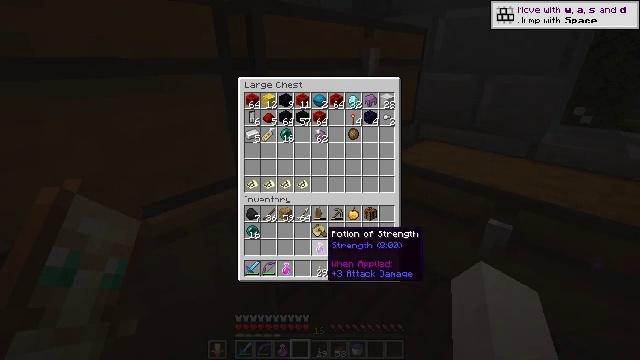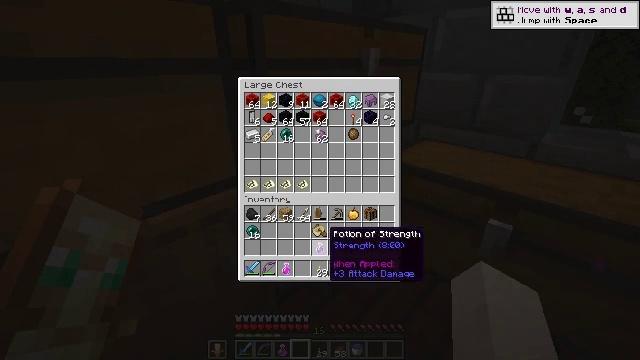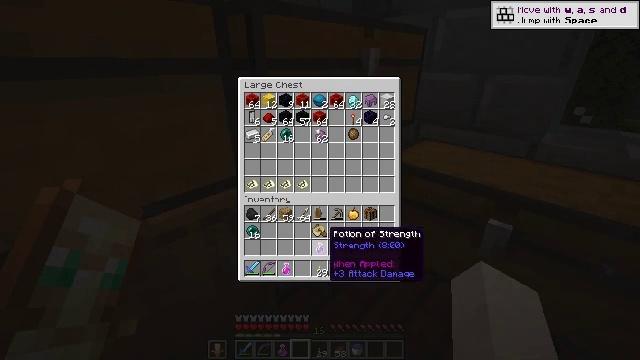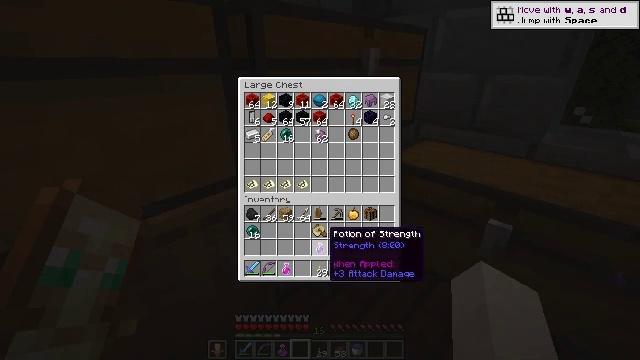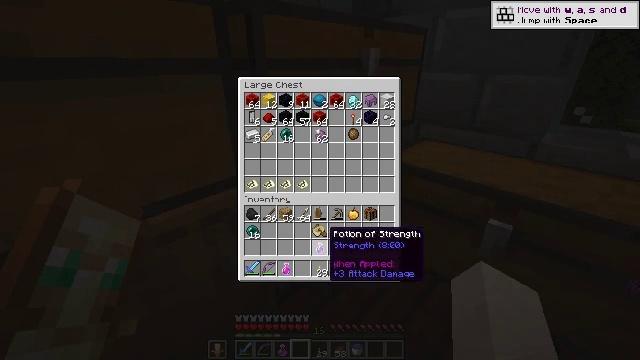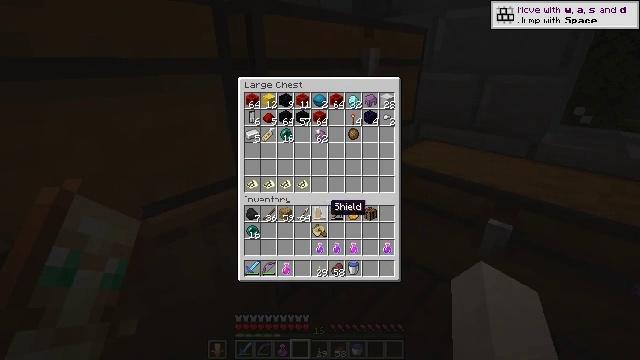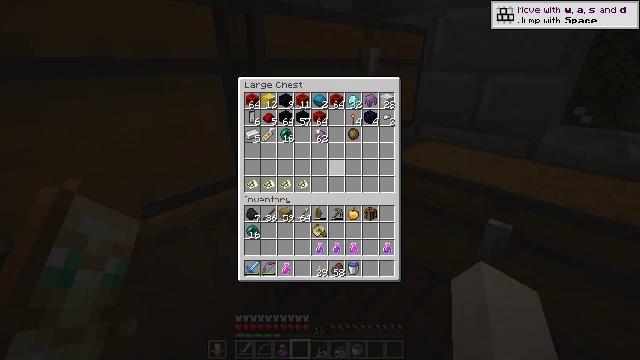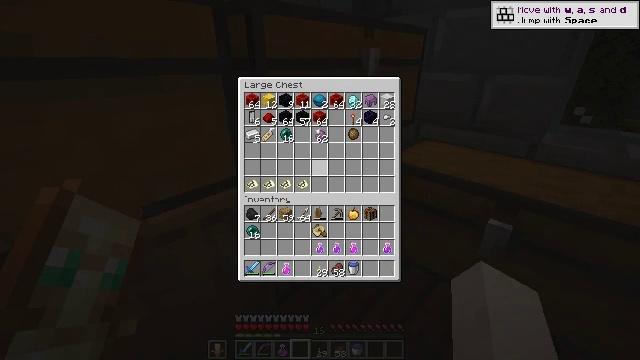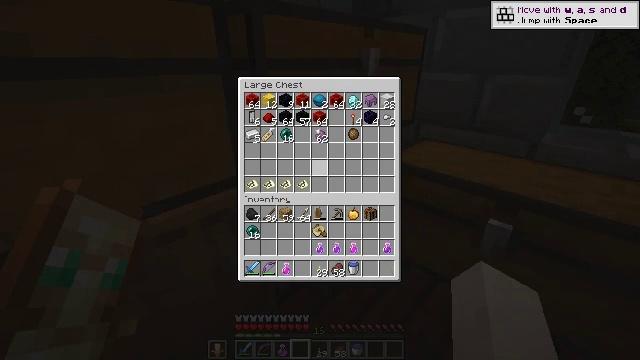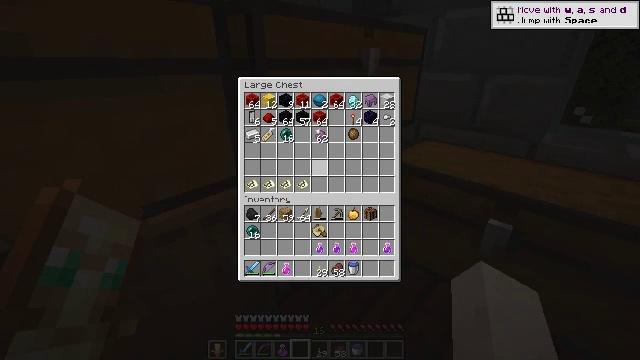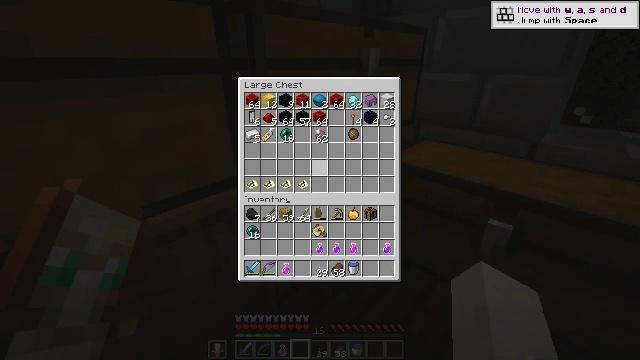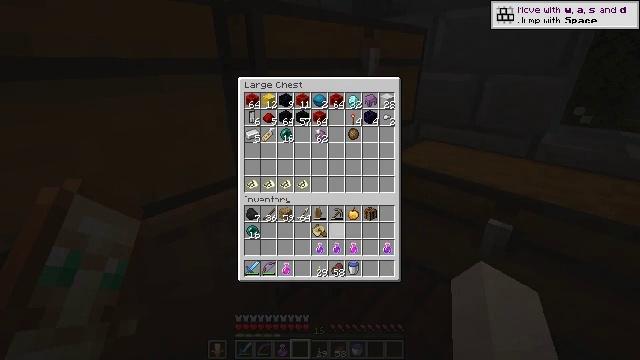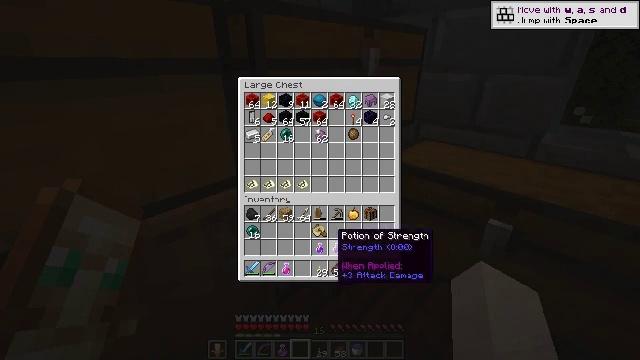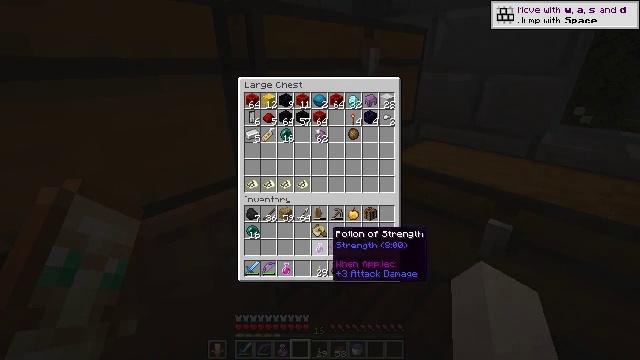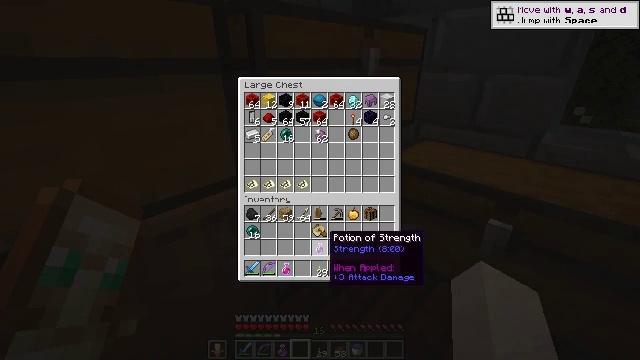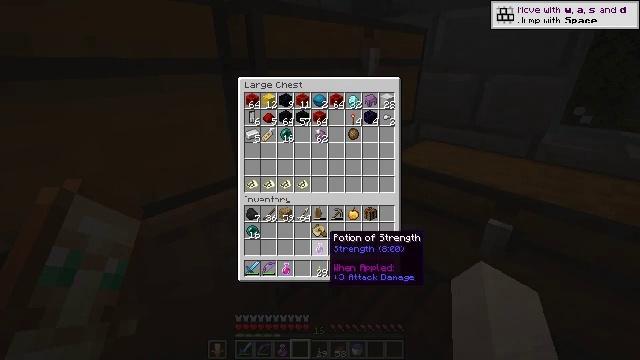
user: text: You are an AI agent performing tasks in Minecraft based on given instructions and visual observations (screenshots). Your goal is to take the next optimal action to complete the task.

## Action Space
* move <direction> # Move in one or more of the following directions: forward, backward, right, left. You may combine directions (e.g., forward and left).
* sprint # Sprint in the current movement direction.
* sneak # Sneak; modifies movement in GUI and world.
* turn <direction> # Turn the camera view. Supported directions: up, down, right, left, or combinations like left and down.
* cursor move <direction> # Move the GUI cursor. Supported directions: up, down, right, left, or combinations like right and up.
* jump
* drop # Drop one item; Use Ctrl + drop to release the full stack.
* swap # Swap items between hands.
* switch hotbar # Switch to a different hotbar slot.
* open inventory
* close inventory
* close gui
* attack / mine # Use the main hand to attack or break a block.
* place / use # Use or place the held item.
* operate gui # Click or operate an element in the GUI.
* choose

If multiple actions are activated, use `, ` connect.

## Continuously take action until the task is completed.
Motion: motion action
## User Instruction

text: Attack the pink shulker box to collect it.
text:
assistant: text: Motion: no_op
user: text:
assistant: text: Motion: no_op
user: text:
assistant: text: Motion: no_op
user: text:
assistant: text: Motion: no_op
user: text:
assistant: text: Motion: cursor move up
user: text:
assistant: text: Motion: cursor move up
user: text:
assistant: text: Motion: cursor move up
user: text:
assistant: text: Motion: no_op
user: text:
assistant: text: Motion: no_op
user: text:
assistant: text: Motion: no_op
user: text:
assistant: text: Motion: cursor move down
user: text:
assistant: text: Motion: cursor move down
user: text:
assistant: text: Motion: no_op
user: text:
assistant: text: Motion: no_op
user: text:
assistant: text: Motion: no_op
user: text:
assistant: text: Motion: no_op
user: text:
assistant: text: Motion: no_op
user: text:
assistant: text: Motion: no_op
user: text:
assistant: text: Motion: no_op
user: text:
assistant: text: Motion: no_op
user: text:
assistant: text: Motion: no_op
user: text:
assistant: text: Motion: cursor move right and up
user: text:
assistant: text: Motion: cursor move right and up
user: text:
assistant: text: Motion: cursor move up
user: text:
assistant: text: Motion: cursor move right and up
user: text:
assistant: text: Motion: no_op
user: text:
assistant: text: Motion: no_op
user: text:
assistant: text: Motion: no_op
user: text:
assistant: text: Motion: no_op
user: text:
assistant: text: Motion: no_op